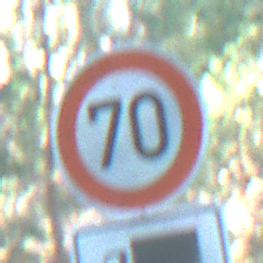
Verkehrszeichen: Geschwindigkeit70
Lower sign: HinweisDurchSinnbild7
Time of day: MorningAfternoon
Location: Outdoor (Nature)
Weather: Clear
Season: NotSpecified
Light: Natural